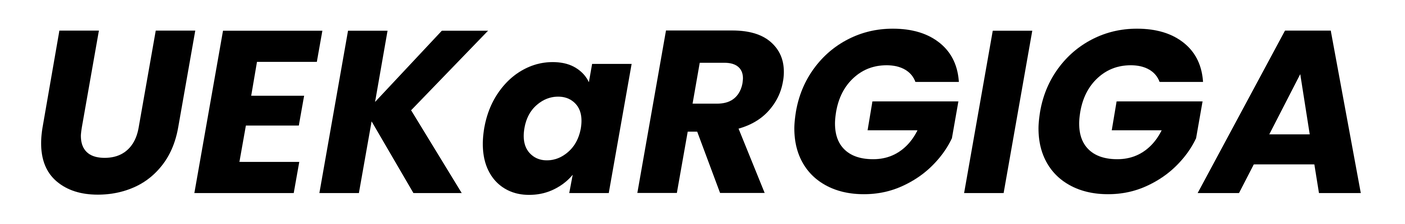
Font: Poppins-BoldItalic